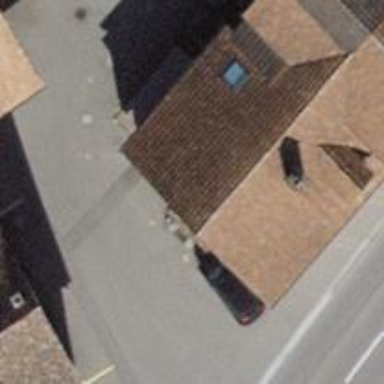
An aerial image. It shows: Kindergarten building.